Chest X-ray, AP view. Patient: 52 years old, sex F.
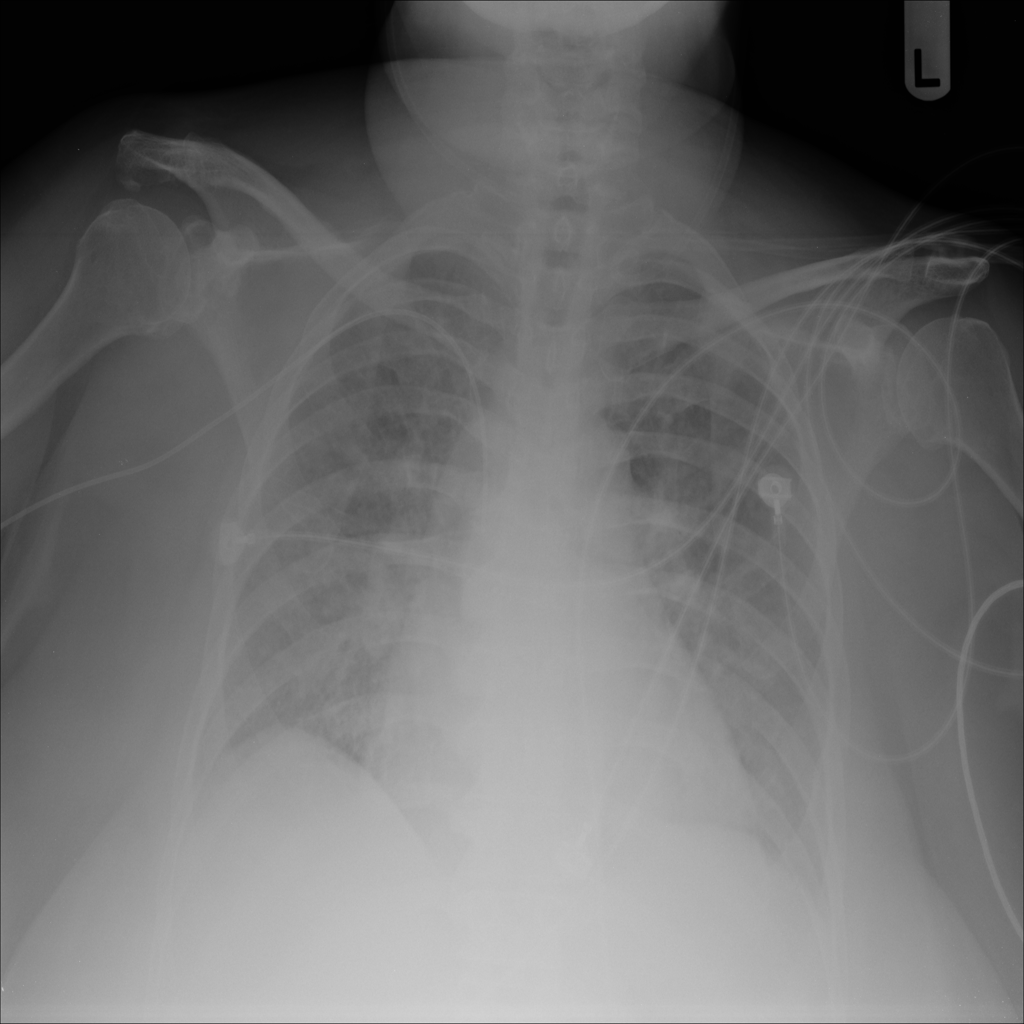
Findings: Effusion